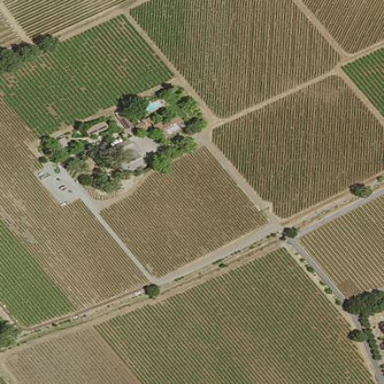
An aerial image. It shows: Vineyard growing grapes.